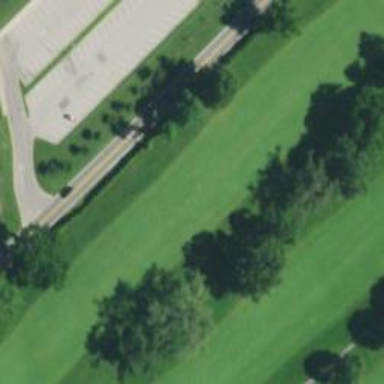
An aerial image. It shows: View of golf hole.